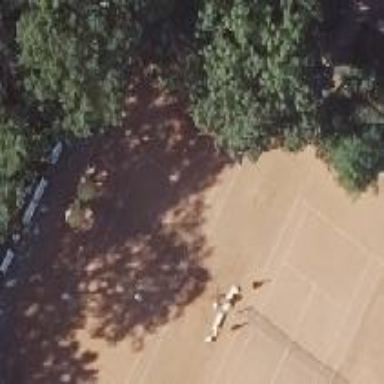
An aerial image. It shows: Tennis court with sandy surface located in pitch designated for leisure land.